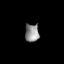
Tissue: lung
Cell type: Smooth muscle cells
Senescence score: 0.5454
Nuclear area (px): 248
Mean DAPI intensity: 142.839